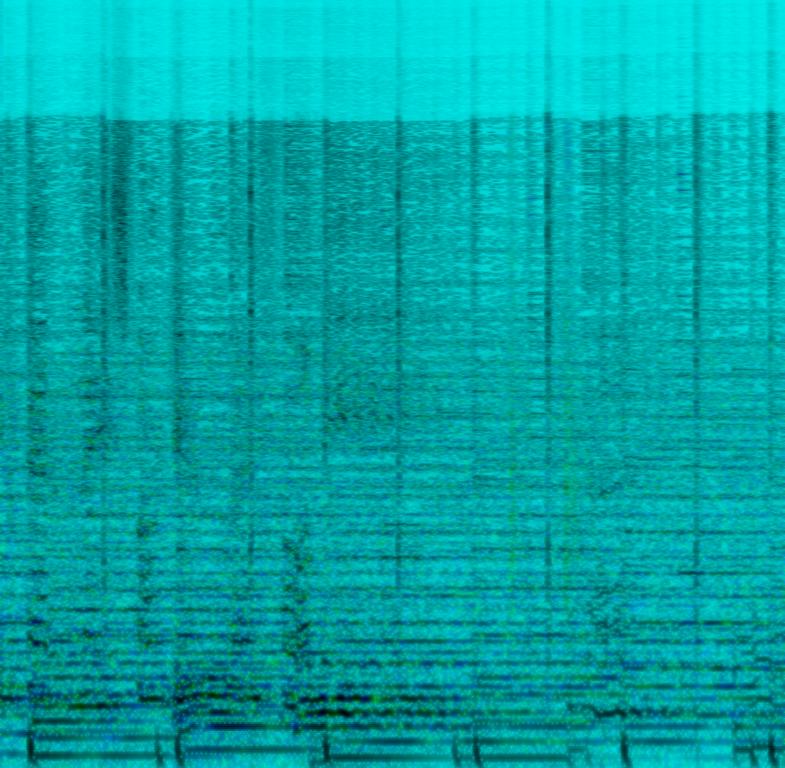
This is a pop soul/modern r&b piece that is sung by a mellow male vocal in medium pitch. The main tune is played by the acoustic guitar with the bass guitar and the ambient synth supporting the melody in the background. There is a calm and simple acoustic drum beat in the rhythmic background. The song is played on a major scale giving it a positive, optimistic atmosphere. This piece could be used in a romantic setting. It could also be playing in the background of a coffee house or a bookstore.